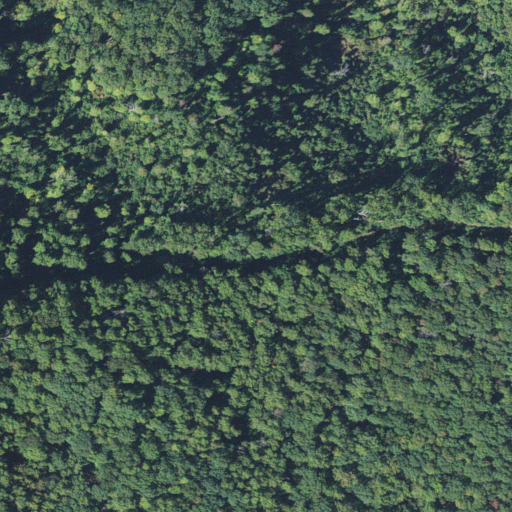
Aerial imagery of gap in North Carolina named Ingles Fields Gap containing deciduous forest and open development